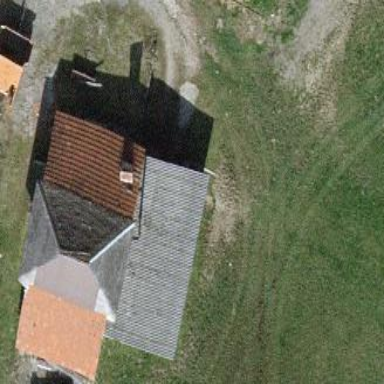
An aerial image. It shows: Rural barn.